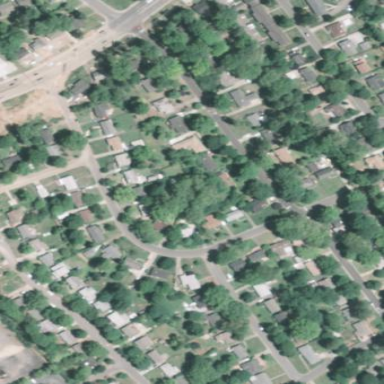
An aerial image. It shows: Residential area composed of single-family homes.